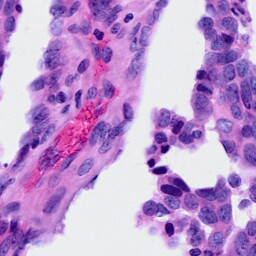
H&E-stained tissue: Ovarian